Field crop: maize
Growth stage: 2
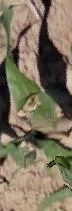
Species: maize